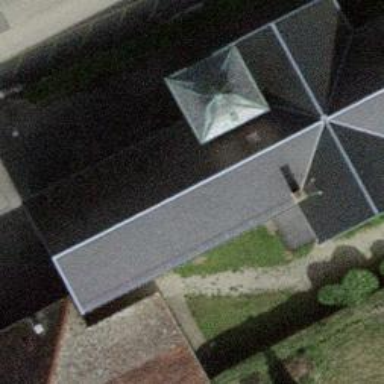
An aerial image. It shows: Church which is place of worship.